Aerial crown-view tile of a tropical tree (Barro Colorado Island, Panama), acquired 20240716:
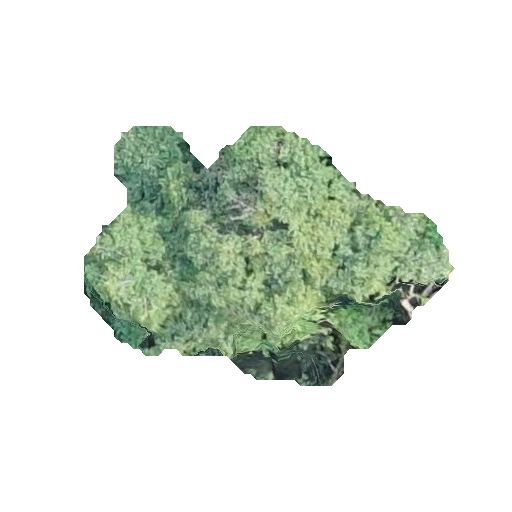
Species: Chrysophyllum cainito
GBIF accepted scientific name: Chrysophyllum cainito
Crown area: 101.728 m²